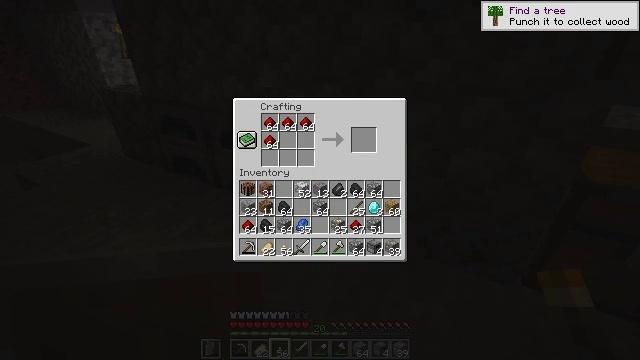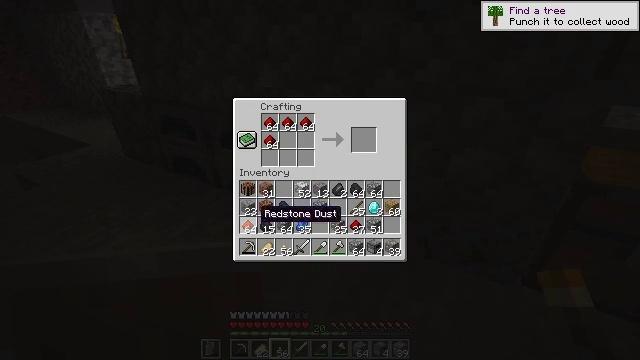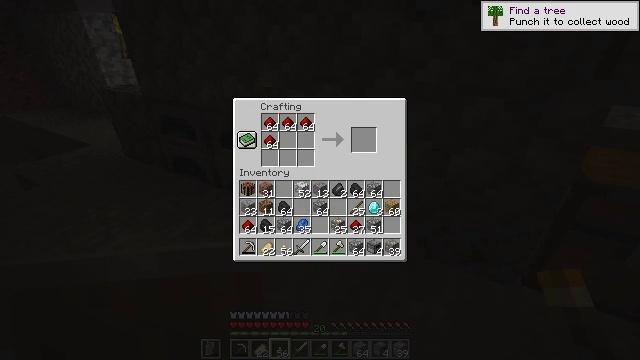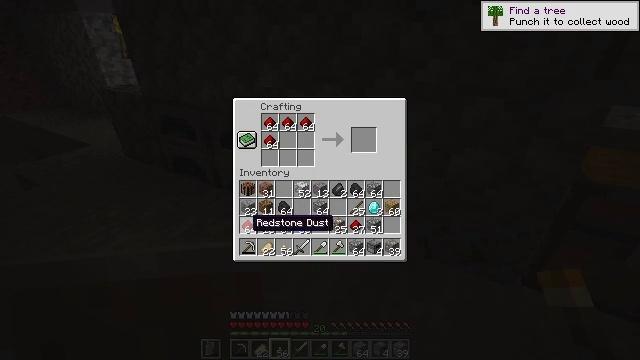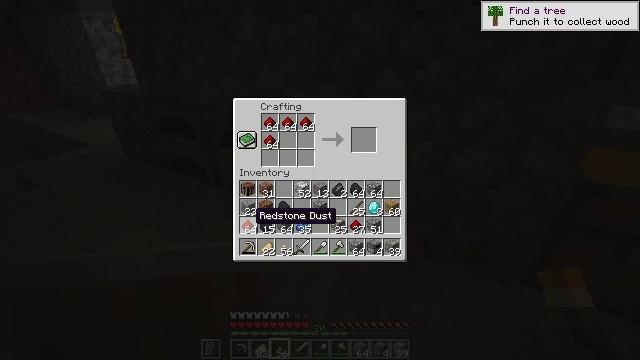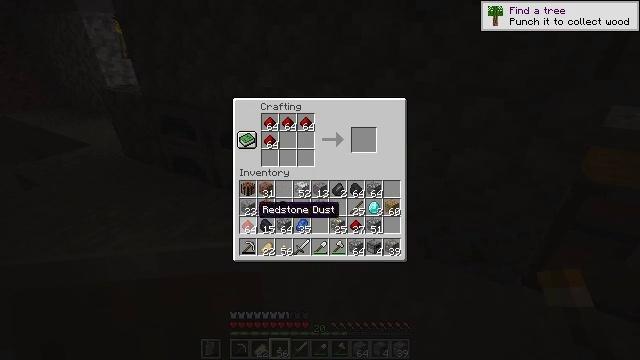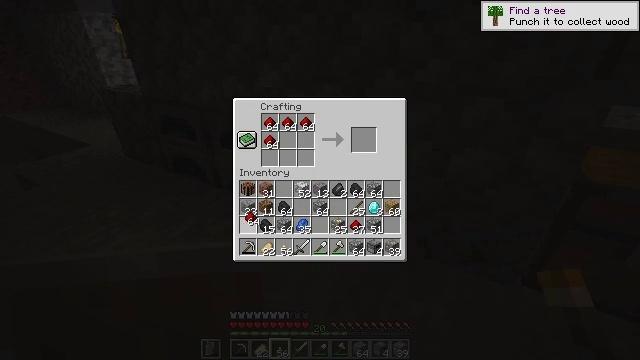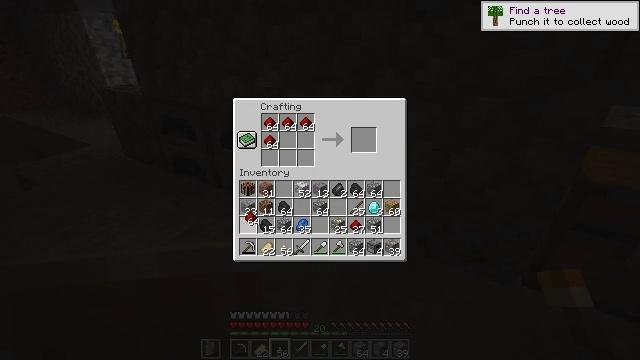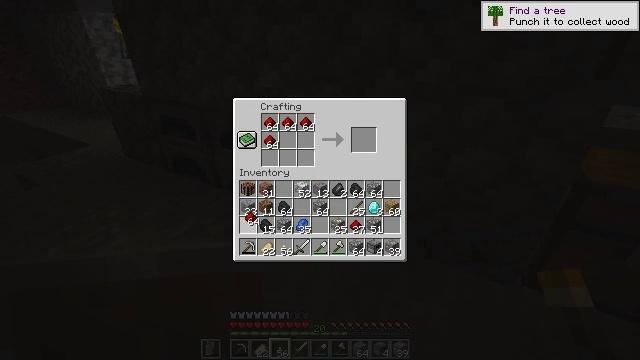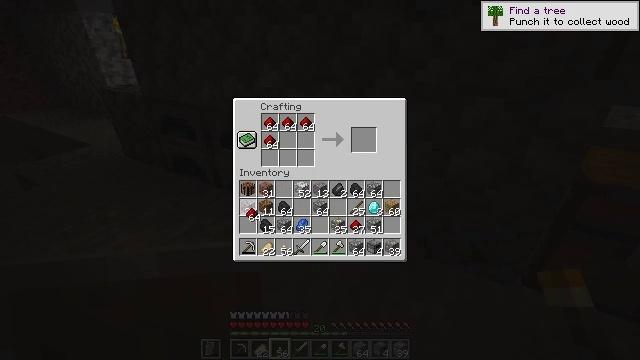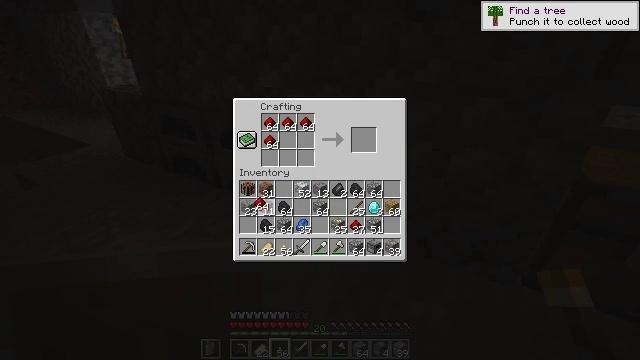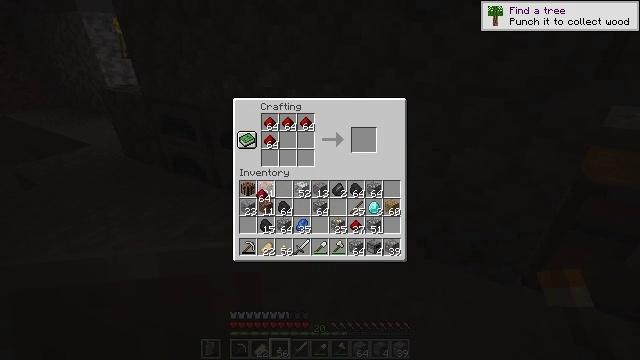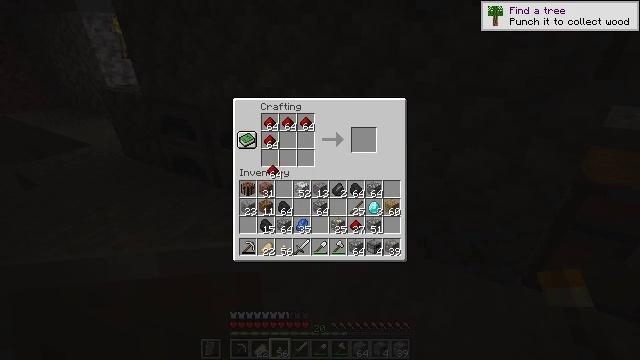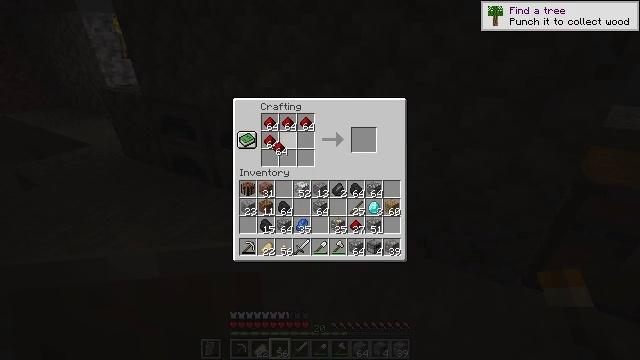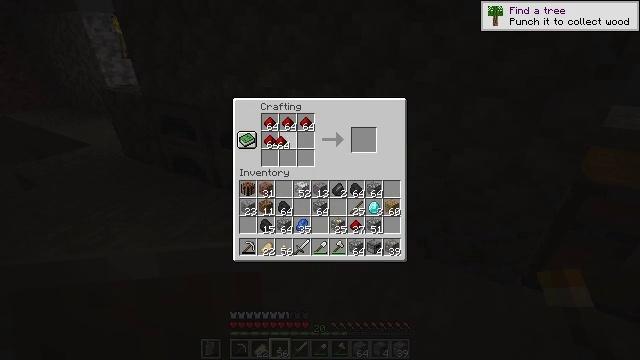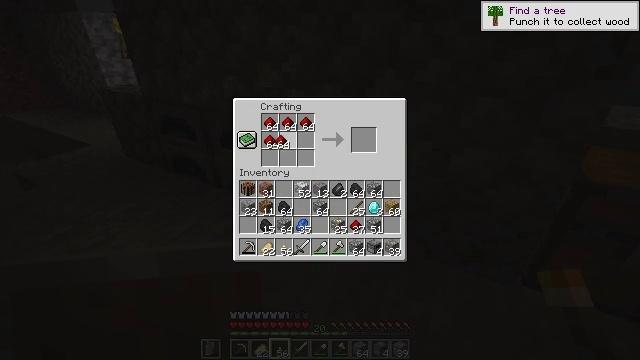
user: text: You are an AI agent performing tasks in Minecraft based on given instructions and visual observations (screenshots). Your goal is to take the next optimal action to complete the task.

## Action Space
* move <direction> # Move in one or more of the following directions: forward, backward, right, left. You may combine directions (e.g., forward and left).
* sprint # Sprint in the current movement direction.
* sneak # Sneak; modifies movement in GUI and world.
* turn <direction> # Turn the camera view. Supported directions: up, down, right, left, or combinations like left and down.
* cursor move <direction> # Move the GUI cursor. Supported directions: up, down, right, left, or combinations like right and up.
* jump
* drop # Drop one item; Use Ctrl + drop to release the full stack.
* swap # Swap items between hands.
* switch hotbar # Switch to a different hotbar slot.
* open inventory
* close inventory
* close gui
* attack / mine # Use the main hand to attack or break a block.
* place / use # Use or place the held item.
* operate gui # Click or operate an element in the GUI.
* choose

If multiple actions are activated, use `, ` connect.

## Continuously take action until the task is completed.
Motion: motion action
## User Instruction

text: Combine redstone dust in a grid to create a redstone block.
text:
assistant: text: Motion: cursor move left and down
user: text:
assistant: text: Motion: cursor move left and down
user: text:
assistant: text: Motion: no_op
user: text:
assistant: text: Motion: no_op
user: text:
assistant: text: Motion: no_op
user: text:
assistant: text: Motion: operate gui
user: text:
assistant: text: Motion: operate gui
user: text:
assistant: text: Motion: operate gui
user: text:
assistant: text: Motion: no_op
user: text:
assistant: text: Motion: cursor move right and up
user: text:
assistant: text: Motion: cursor move up
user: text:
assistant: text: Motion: cursor move right and up
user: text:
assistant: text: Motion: cursor move up
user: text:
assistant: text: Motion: no_op
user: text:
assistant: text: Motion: no_op
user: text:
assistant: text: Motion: no_op
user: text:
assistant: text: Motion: no_op
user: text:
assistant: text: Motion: operate gui
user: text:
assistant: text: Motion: operate gui
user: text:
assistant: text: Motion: no_op
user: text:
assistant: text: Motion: no_op
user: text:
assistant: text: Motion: no_op
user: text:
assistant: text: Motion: no_op
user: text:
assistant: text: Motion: no_op
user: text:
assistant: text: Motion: no_op
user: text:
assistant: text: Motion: no_op
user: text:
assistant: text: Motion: no_op
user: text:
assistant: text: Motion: no_op
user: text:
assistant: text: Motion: no_op
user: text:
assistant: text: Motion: no_op